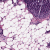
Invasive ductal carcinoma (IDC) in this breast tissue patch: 1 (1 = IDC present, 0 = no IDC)